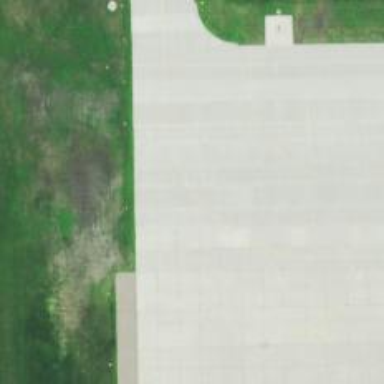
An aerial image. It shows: View of taxiway at the airport.